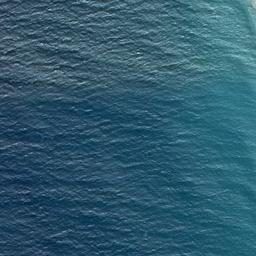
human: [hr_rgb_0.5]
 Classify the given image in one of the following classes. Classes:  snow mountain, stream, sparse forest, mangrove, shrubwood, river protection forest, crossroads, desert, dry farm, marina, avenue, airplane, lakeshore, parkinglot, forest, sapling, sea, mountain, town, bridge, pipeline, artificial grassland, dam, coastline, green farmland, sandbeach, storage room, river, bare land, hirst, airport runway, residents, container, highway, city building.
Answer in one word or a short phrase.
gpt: sea